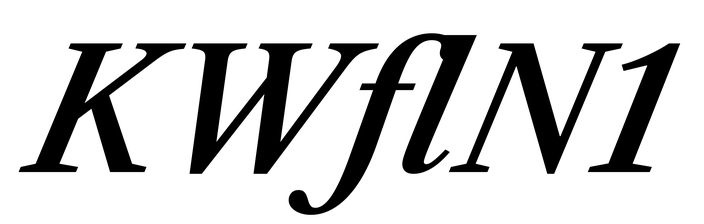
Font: LibreCaslonText-Italic_SemiBold_Italic